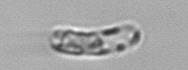
Label: Guinardia_striata